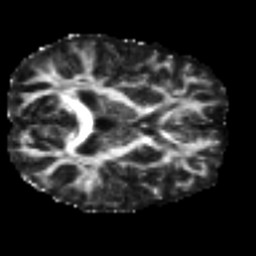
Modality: FA
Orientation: axial
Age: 37
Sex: male
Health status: ill
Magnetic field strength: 3 T
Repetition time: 8.4 s
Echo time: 0.0926 s